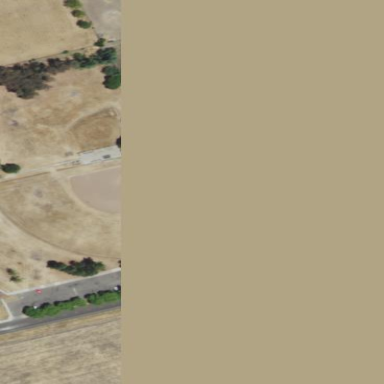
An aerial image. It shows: Baseball pitch for leisure land activities.